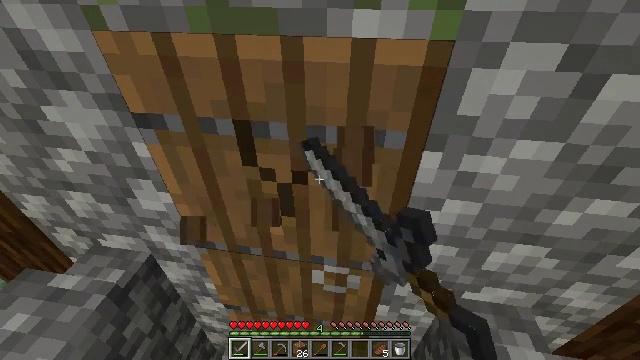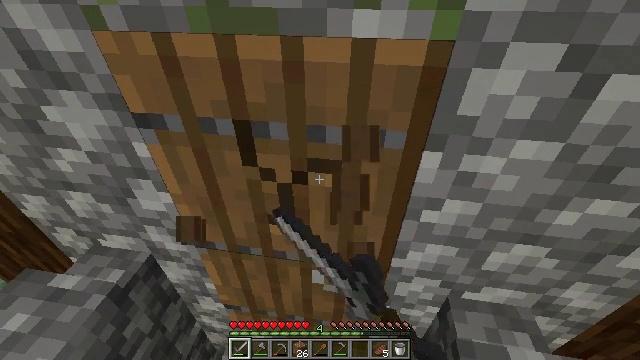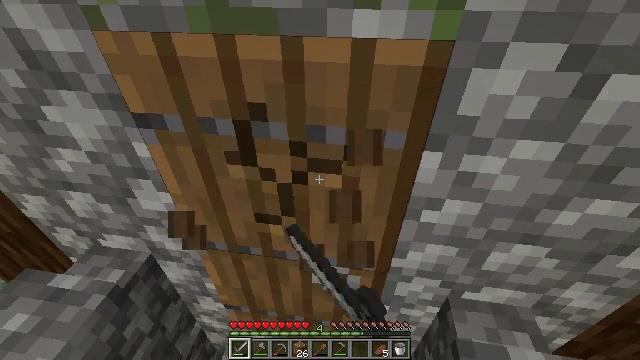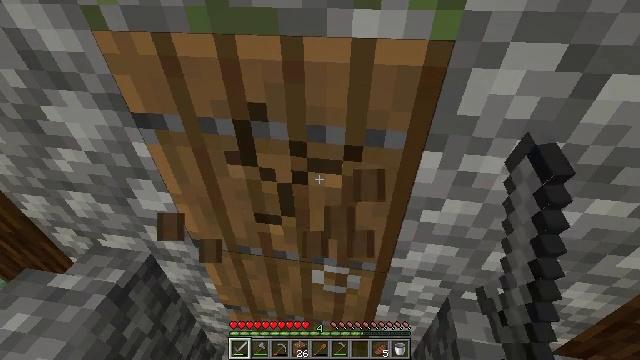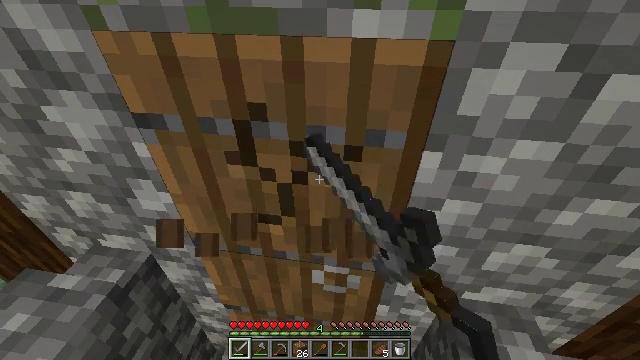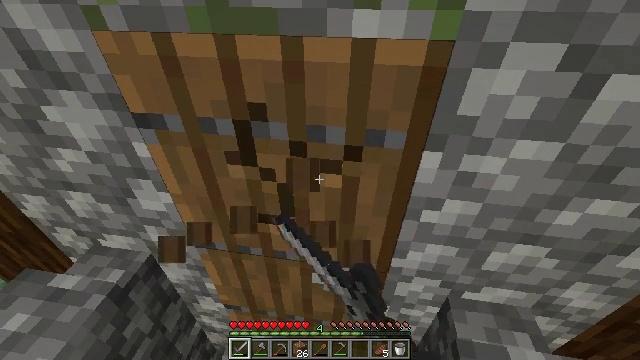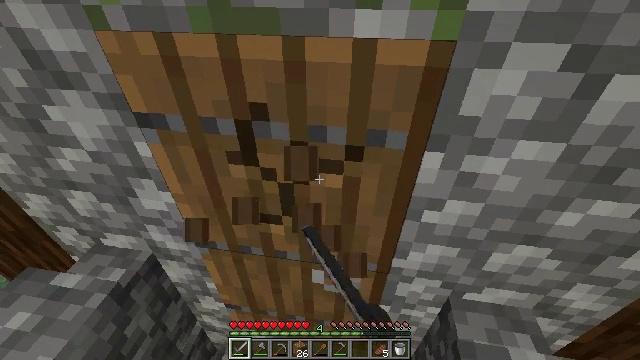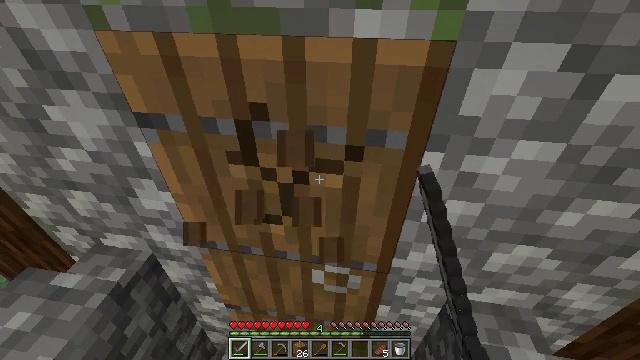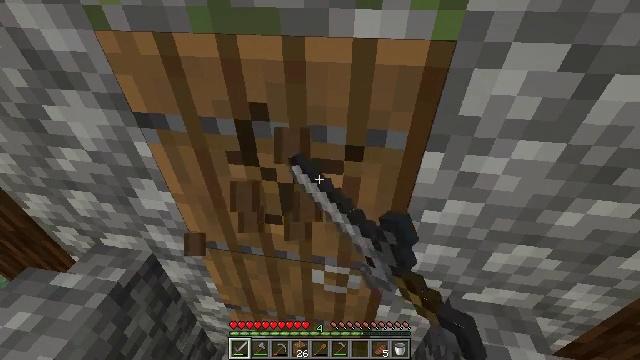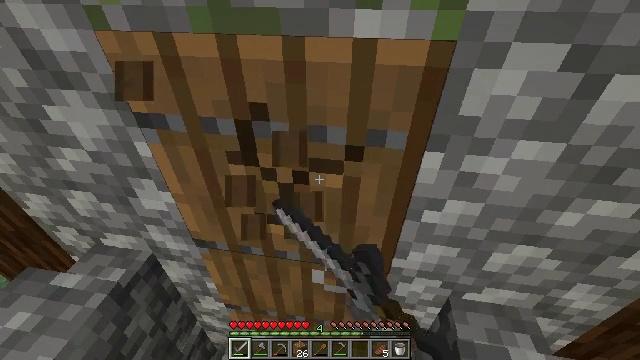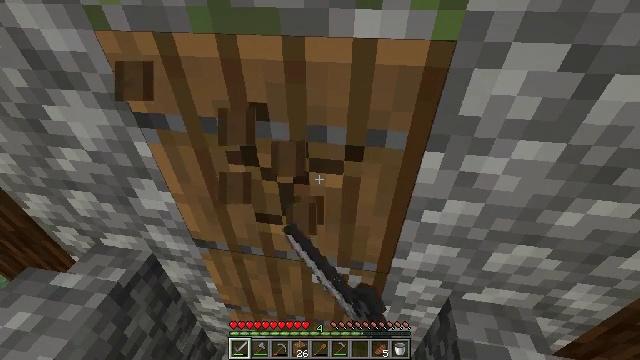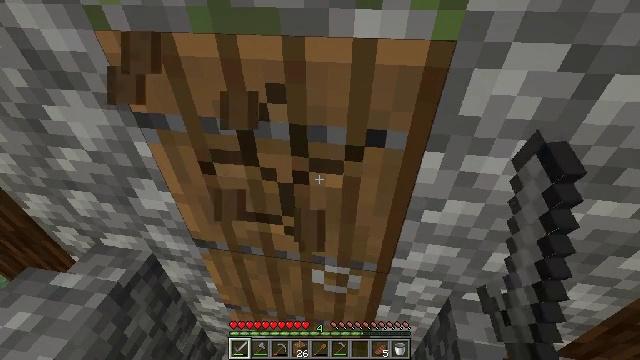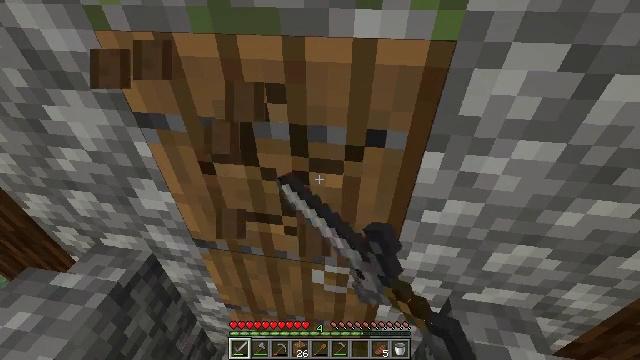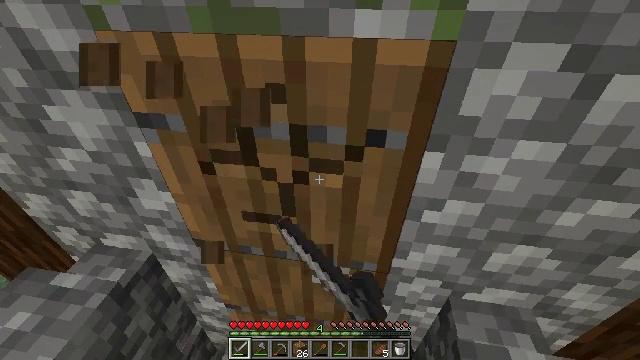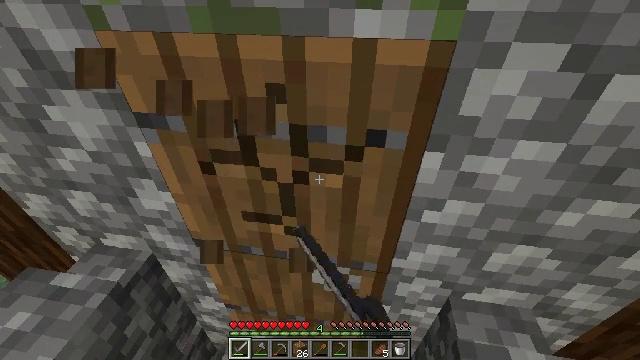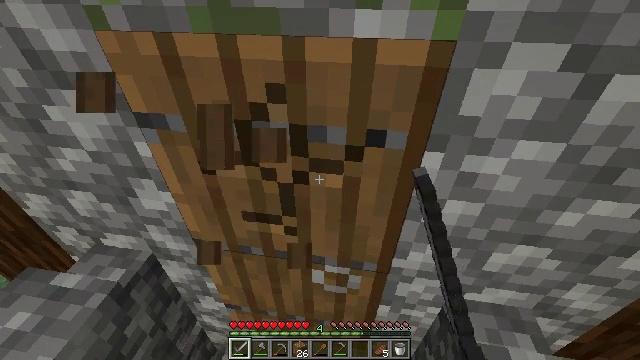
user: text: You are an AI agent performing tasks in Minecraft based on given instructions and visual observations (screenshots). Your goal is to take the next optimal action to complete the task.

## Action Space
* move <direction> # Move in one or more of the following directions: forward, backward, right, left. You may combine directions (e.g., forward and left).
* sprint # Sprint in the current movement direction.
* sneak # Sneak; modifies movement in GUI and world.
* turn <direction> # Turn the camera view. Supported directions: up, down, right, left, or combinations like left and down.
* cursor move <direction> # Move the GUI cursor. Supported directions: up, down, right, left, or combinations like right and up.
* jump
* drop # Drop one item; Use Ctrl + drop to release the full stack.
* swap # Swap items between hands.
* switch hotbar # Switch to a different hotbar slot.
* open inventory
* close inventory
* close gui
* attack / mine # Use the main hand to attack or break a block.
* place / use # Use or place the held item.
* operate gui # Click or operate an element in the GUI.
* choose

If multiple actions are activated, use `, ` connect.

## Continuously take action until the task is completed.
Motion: motion action
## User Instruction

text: Attack the spruce door to gather it.
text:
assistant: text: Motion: attack / mine
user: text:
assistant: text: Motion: attack / mine
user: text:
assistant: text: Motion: attack / mine
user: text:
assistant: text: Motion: attack / mine
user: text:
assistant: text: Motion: attack / mine
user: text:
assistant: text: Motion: attack / mine
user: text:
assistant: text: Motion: attack / mine
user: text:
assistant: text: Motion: attack / mine
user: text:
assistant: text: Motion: attack / mine
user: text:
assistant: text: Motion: attack / mine
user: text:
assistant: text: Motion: attack / mine
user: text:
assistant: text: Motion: attack / mine
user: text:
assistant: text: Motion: attack / mine
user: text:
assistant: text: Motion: attack / mine
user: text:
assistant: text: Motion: attack / mine
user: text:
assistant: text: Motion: attack / mine
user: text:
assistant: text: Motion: attack / mine
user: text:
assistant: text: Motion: attack / mine
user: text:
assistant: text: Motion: attack / mine
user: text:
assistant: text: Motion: attack / mine
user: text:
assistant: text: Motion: attack / mine
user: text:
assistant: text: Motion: attack / mine
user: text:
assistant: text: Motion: attack / mine
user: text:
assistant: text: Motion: attack / mine
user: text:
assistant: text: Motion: attack / mine
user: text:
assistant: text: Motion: attack / mine
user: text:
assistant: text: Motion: attack / mine
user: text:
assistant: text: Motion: attack / mine
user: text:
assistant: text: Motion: attack / mine
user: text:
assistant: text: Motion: attack / mine